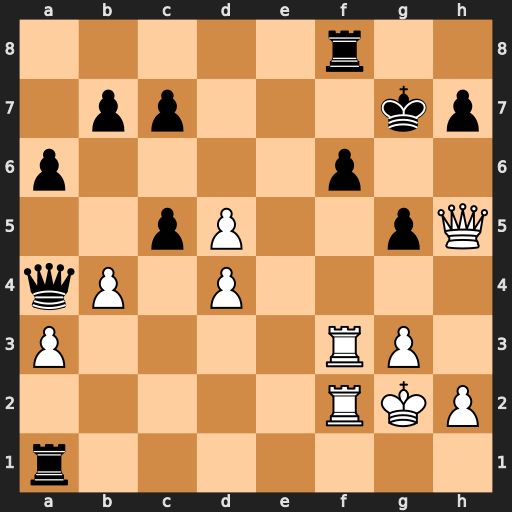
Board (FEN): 5r2/1pp3kp/p4p2/2pP2pQ/qP1P4/P4RP1/5RKP/r7
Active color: w
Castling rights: -
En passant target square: -
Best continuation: Rxf6 Rg1+ Kxg1 Qd1+ Qxd1